Field crop: maize
Growth stage: 2
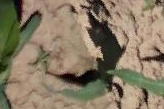
Species: maize